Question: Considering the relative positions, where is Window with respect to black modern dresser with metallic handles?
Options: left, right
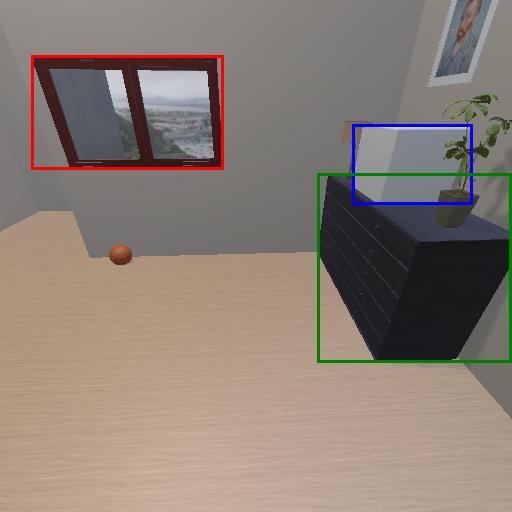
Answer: left